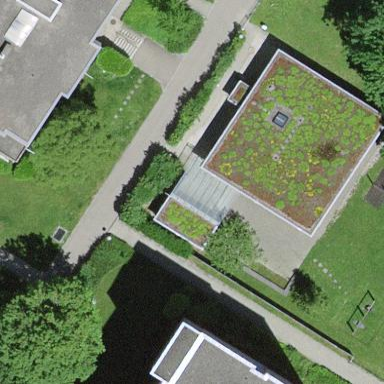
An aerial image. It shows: Kindergarten building.